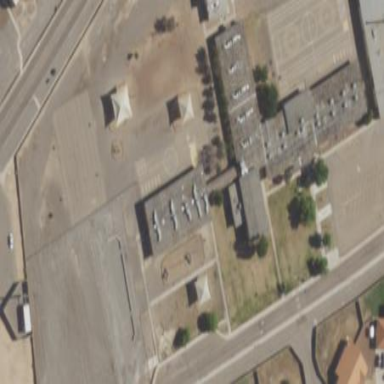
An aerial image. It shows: School building.